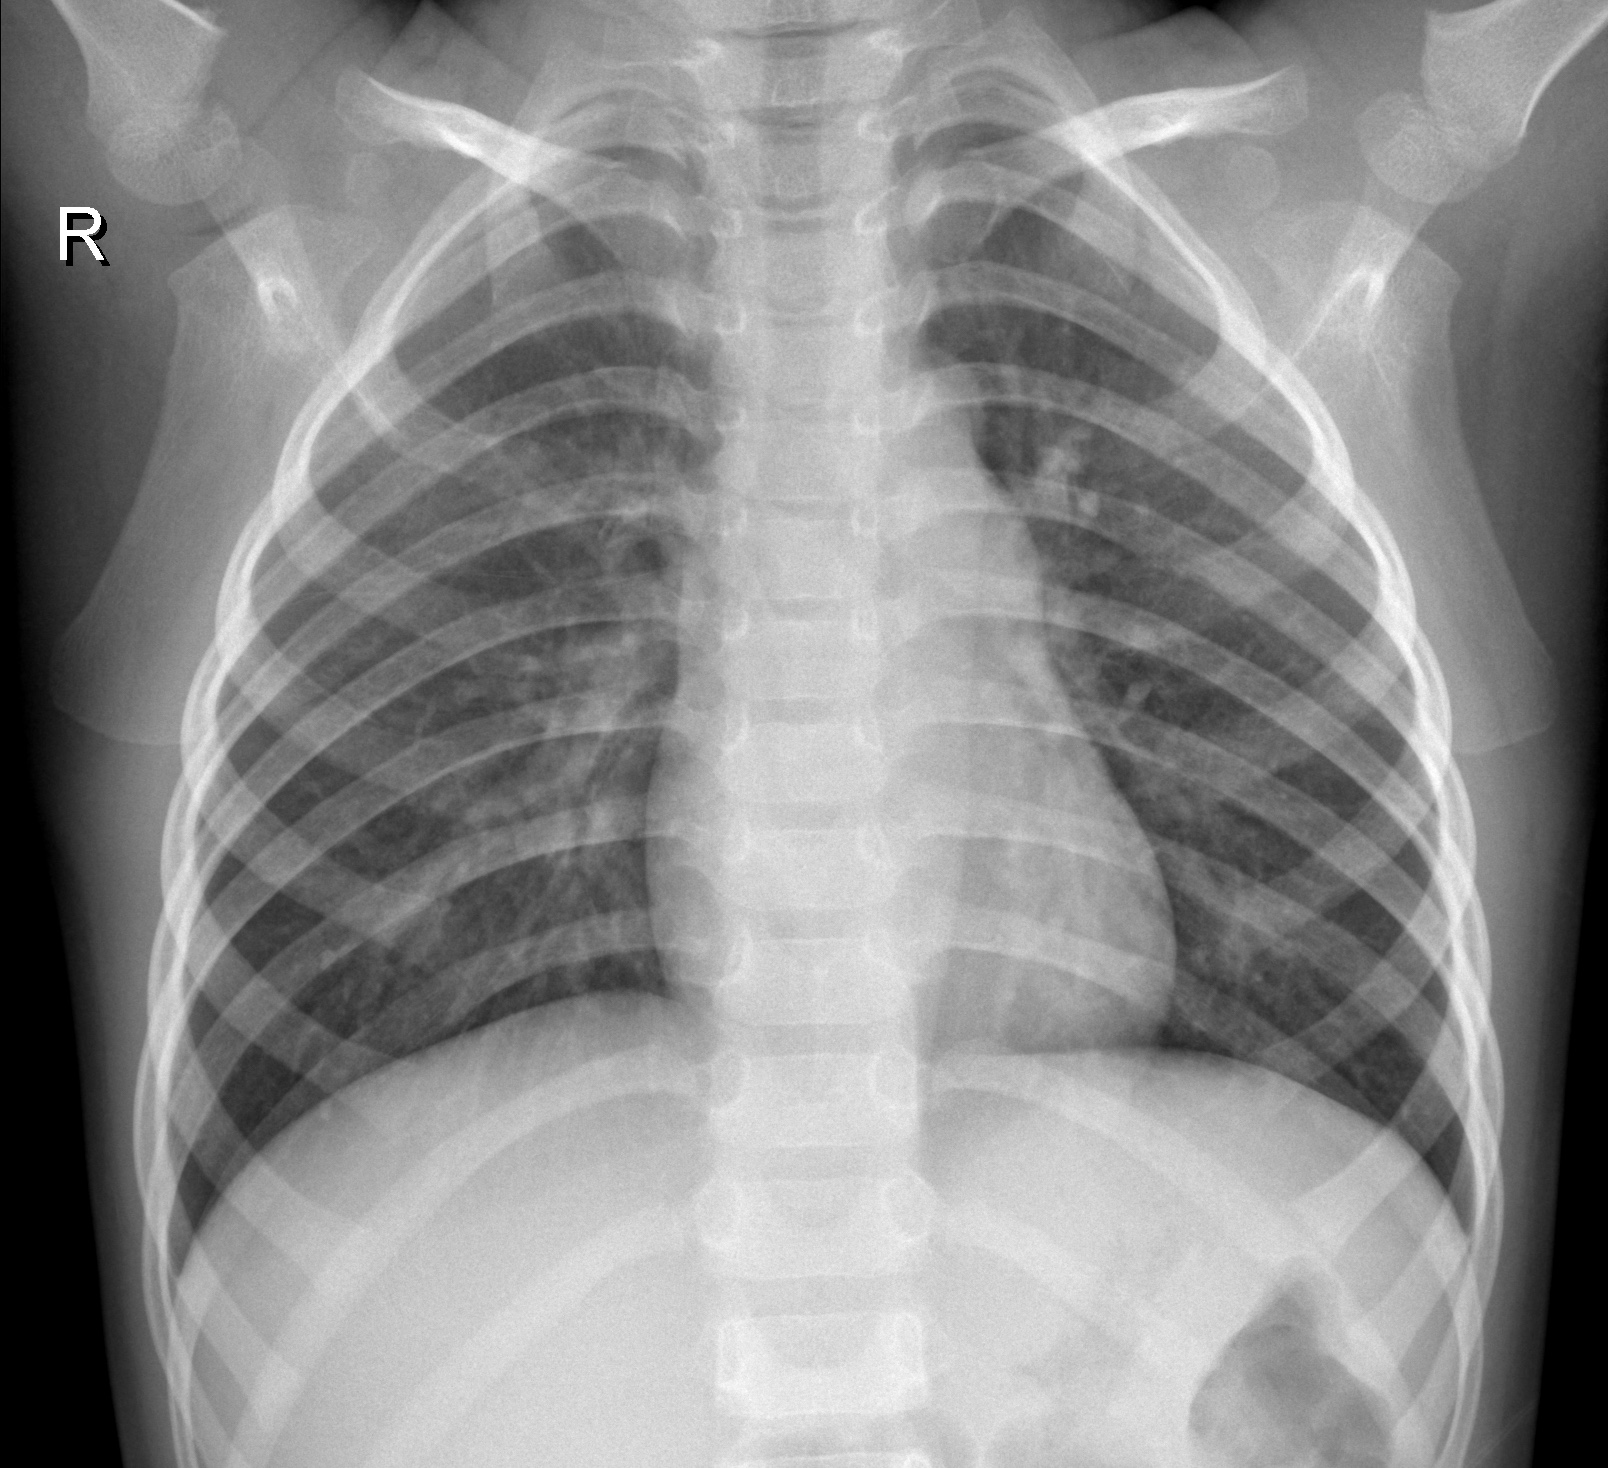
Diagnosis: NORMAL